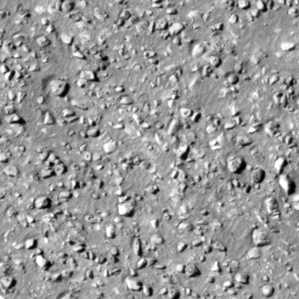
Label: non_frost